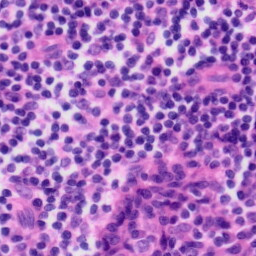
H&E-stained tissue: Tonsil